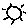
Label: sun